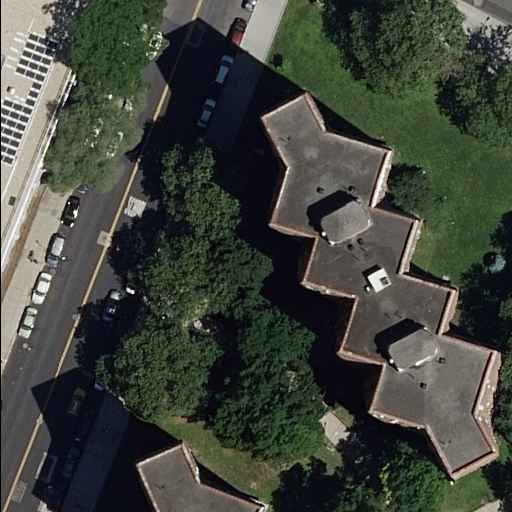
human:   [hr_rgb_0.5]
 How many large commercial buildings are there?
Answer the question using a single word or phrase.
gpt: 0

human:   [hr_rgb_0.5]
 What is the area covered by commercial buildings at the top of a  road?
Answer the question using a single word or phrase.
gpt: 0m2

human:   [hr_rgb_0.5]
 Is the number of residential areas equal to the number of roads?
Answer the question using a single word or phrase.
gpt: no

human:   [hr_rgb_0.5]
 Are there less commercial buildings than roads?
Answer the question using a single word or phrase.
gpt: yes

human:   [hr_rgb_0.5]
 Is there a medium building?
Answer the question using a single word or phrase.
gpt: yes

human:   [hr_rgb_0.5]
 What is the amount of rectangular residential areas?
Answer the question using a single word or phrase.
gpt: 1

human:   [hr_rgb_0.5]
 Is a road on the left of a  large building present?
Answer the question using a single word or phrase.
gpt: yes

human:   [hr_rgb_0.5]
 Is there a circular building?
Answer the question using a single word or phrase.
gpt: no

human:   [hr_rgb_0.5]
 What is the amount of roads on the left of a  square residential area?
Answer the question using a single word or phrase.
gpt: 0

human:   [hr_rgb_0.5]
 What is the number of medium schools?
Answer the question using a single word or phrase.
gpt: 0

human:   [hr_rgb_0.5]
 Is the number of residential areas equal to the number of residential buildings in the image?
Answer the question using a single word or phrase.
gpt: no

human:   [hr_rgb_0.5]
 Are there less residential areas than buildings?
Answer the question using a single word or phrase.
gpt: yes

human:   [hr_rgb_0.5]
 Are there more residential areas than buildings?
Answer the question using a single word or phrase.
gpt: no

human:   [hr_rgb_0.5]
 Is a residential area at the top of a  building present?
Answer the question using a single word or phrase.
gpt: no

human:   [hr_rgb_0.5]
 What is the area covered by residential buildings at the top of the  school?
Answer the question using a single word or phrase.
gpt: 0m2

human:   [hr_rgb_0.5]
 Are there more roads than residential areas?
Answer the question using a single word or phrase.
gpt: yes

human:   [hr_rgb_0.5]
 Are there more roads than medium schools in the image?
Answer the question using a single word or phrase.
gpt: yes

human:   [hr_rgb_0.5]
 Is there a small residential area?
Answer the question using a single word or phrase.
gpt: no

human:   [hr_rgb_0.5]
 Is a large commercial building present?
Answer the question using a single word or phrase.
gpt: no

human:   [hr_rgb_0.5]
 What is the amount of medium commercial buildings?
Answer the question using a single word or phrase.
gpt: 0

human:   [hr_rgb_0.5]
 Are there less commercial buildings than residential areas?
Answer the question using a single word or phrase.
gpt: yes

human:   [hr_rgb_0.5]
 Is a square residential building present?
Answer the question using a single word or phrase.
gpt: no

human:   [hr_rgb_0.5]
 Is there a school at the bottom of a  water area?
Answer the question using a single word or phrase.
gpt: no

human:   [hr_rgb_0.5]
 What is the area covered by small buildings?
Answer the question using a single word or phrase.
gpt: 0m2

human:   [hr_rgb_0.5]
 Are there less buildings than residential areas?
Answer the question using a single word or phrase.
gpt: no

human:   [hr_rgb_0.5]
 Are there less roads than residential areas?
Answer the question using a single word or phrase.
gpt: no

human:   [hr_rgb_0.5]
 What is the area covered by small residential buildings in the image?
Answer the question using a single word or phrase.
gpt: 0m2

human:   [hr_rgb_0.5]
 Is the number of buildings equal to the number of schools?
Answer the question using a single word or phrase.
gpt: no

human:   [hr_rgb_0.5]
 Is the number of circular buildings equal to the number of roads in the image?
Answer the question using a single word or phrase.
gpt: no

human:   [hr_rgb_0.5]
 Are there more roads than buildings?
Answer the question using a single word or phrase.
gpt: yes

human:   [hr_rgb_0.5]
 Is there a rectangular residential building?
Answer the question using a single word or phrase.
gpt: yes

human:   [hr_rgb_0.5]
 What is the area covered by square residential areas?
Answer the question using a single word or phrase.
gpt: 0m2

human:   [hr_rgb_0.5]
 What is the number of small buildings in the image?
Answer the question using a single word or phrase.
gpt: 0

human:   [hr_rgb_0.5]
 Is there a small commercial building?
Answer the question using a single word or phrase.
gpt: no

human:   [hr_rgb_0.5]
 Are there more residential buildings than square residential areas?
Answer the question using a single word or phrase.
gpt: yes

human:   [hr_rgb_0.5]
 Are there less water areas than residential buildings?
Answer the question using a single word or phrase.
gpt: yes